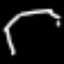
Label: octagon